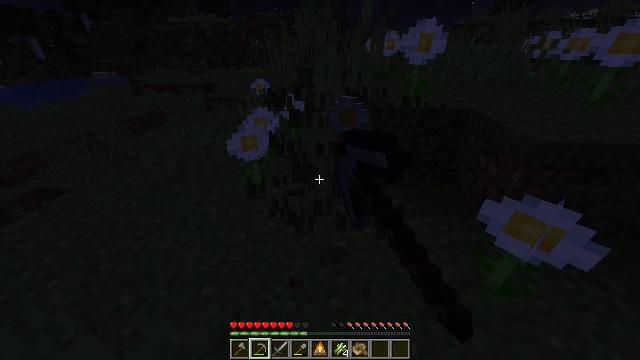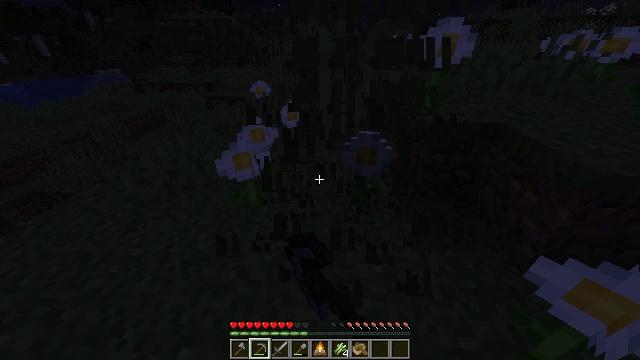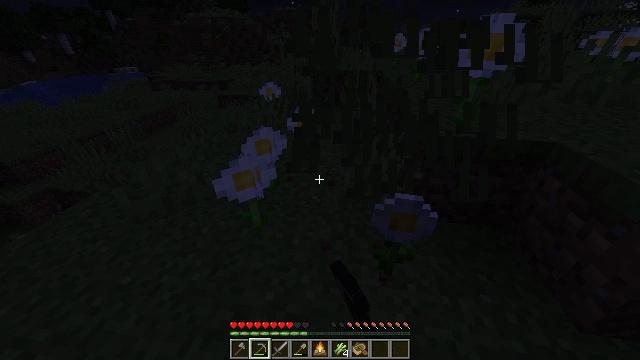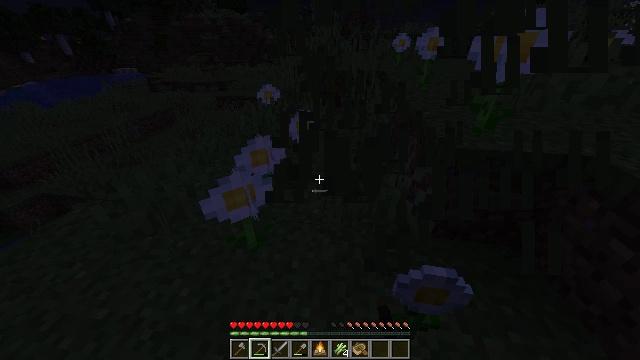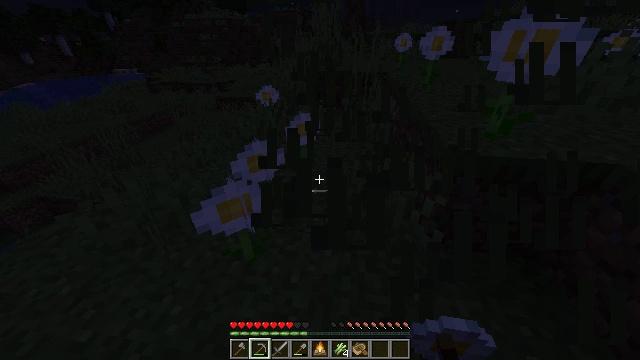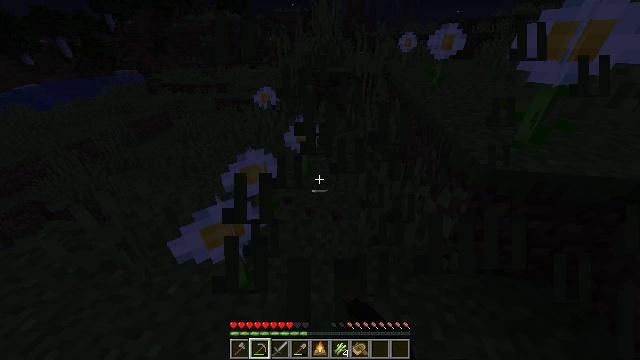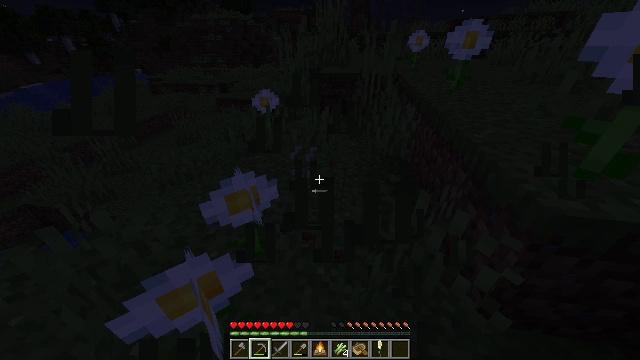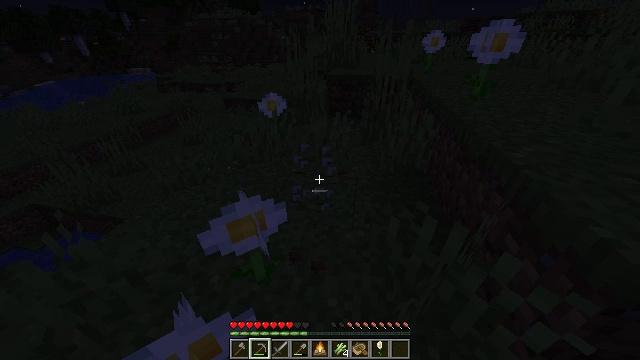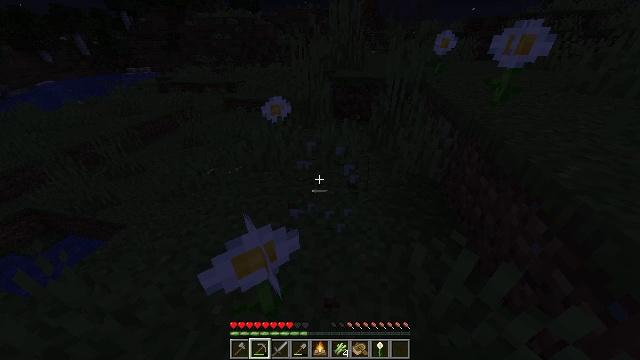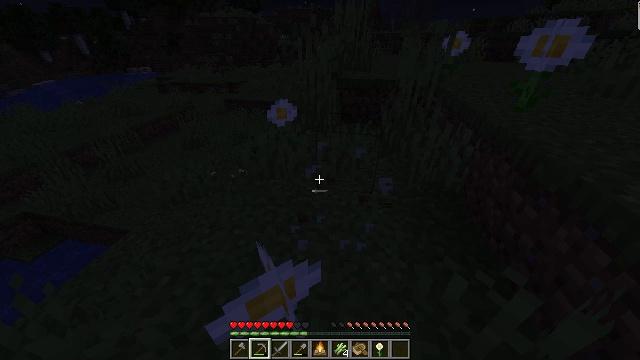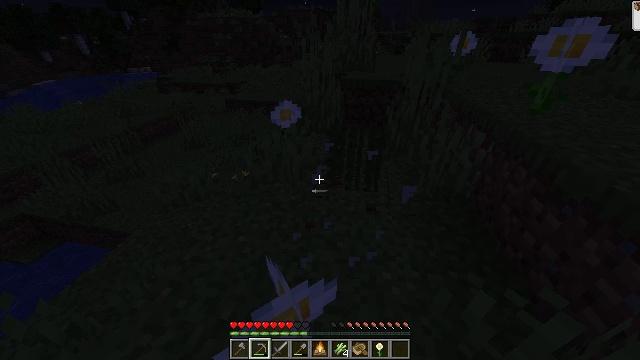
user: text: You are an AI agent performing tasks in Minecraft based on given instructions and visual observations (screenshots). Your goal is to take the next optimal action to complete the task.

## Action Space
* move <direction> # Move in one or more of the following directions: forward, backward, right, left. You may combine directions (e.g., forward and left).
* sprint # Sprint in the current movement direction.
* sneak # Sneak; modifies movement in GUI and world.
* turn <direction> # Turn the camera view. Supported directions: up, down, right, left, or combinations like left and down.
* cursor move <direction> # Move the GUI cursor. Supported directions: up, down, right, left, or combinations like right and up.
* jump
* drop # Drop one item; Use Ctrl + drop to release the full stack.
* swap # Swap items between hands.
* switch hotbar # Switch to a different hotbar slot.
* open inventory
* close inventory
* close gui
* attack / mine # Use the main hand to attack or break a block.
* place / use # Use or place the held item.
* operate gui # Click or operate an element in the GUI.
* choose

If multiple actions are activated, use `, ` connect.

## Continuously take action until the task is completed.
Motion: motion action
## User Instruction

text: Harvest the oxeye daisy.
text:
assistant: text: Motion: move forward, sprint, attack / mine
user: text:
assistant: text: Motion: move forward, sprint, turn left, attack / mine
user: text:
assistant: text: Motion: move forward, sprint
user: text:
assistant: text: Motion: move forward, sprint, attack / mine
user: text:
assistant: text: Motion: move forward, sprint, attack / mine
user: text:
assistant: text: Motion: move forward, sprint, attack / mine
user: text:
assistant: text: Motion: move forward and move left, sprint, turn left
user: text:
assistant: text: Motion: move forward and move left, sprint, attack / mine
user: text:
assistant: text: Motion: move forward and move left, sprint, attack / mine
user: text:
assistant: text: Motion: move forward and move left, sprint, attack / mine
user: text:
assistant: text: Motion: sprint